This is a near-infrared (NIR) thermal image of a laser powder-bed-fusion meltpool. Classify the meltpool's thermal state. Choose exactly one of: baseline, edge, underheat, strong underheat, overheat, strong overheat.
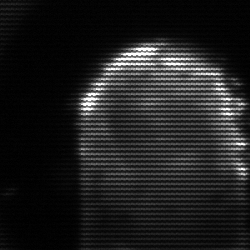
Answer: baseline